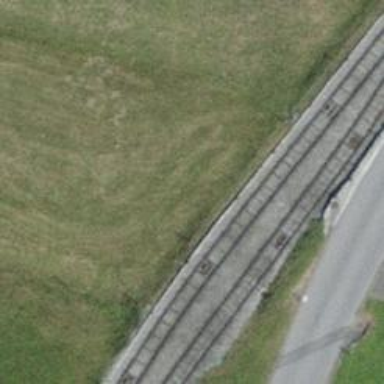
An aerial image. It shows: Funicular railway.